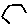
Label: hexagon